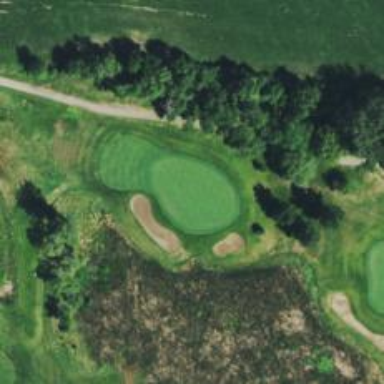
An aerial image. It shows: Golf hole.